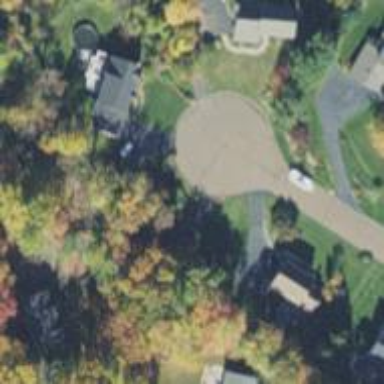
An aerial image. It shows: Residential driveway designated as service road.